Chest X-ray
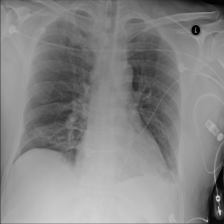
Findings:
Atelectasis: positive
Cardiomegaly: negative
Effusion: negative
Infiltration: negative
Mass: negative
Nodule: negative
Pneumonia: negative
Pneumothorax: negative
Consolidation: negative
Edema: negative
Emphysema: negative
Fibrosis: negative
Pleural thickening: negative
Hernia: negative